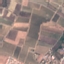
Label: PermanentCrop